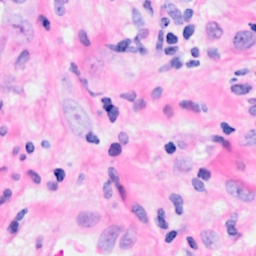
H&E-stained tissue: Breast